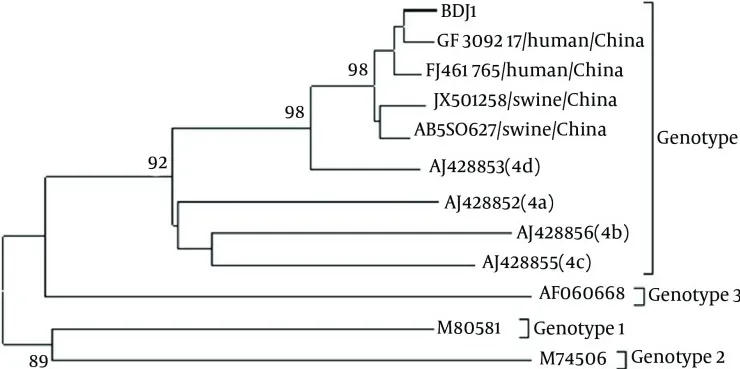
Phylogenetic Tree Constructed Based on Partial ORF2 Nucleotide Sequences (304 nt) by the Neighbor Joining Method Using MEGA 5.2. Statistical confidence for the tree was assessed by bootstrap analysis (the search option was 500 replications); bootstrap values greater than 85 were shown. The scale bar indicating the number of character state changes is proportional to the genetic distance. Database derived sequences are denoted by their GenBank accession numbers. The HEV isolate,BDJ1 (GenBank accession number, KF691589) from this study is indicated by a thick line.
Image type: chart (chart)